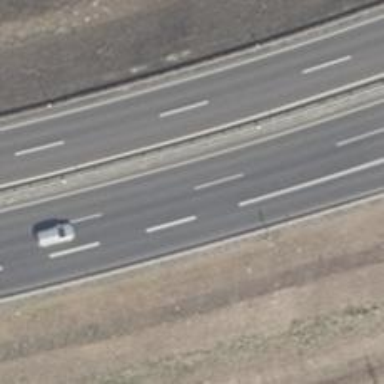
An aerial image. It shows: Motorway junction.